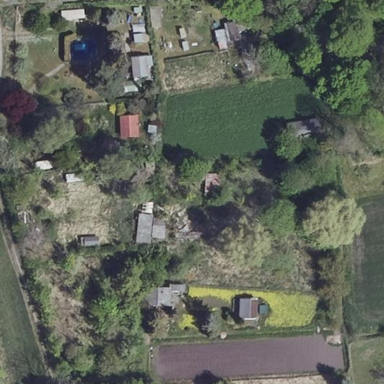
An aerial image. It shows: Allotments area.